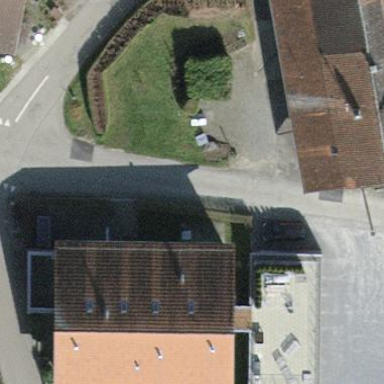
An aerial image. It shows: Building with tile roof.